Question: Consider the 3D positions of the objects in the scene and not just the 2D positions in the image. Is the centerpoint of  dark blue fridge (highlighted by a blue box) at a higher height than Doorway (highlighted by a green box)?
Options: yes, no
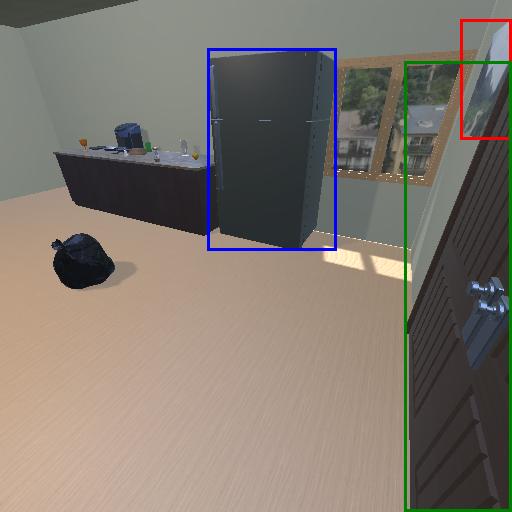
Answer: yes